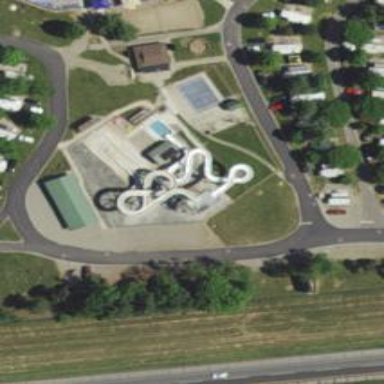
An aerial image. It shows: Water slide attraction.